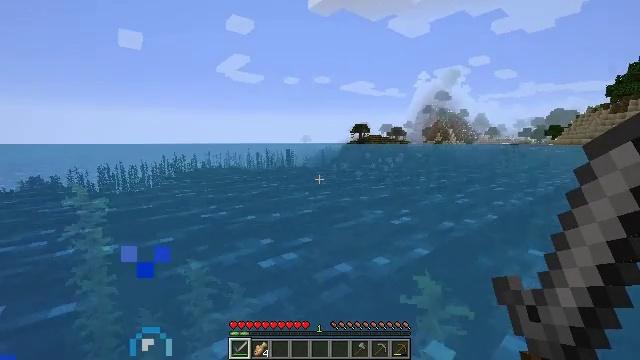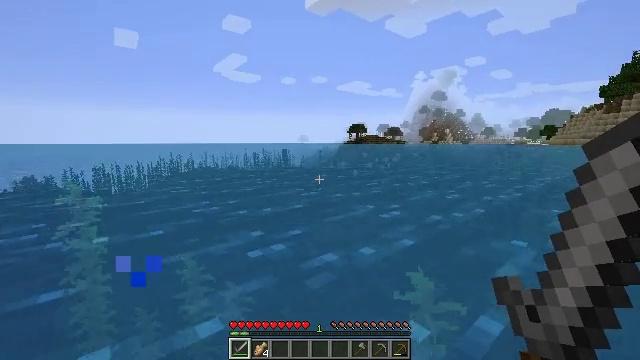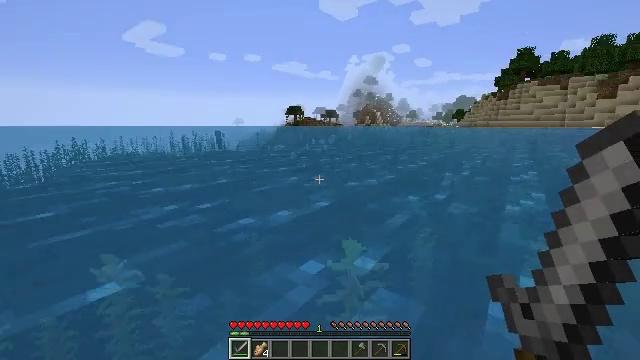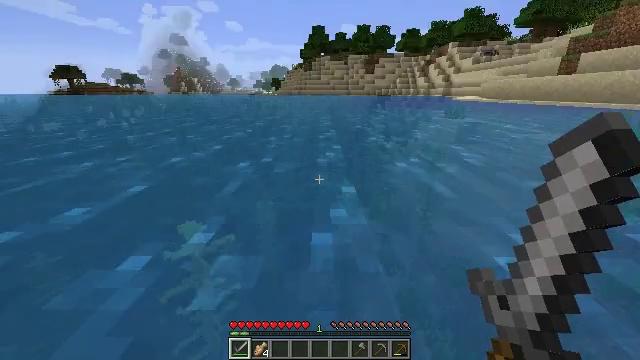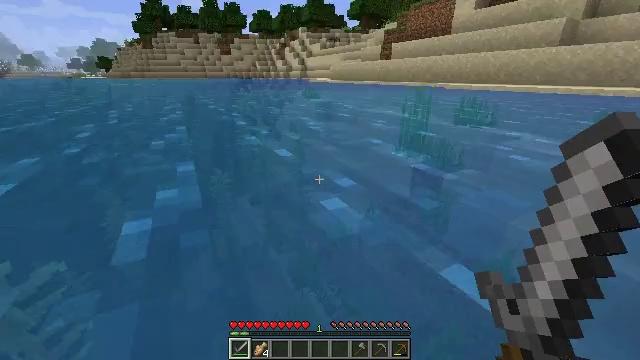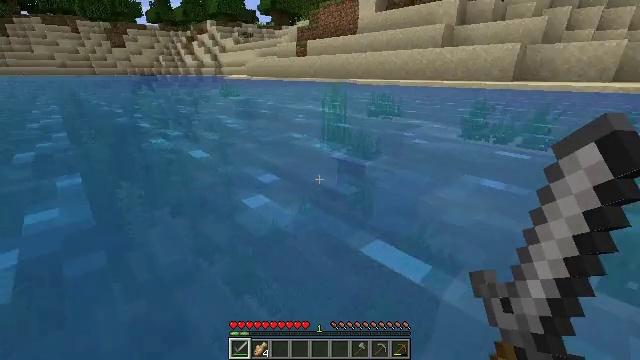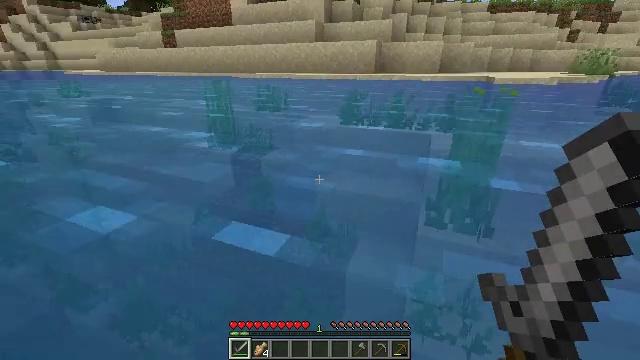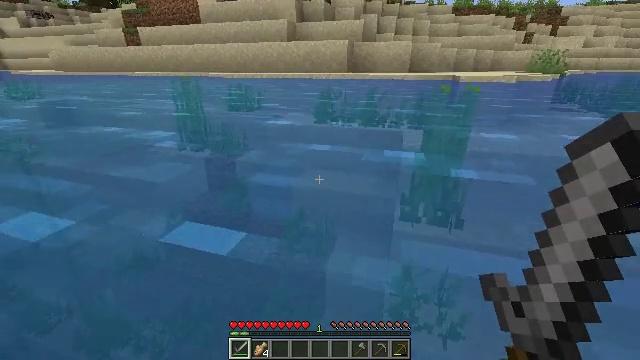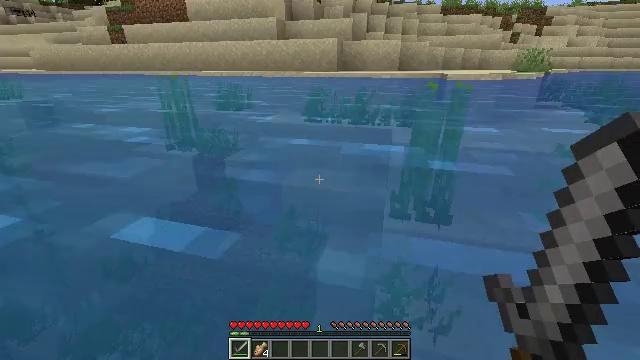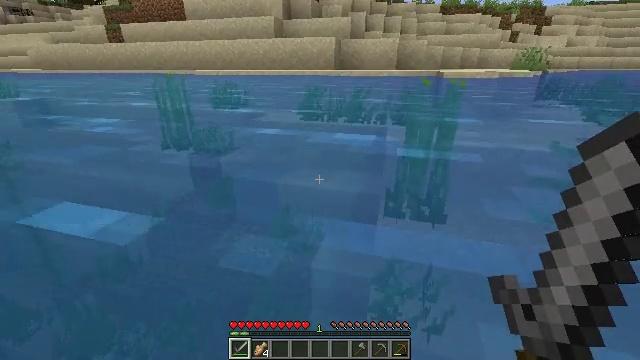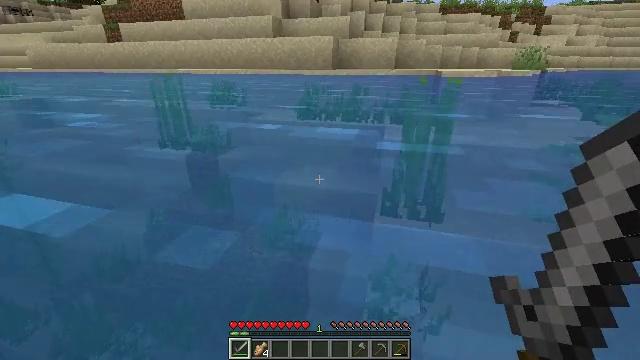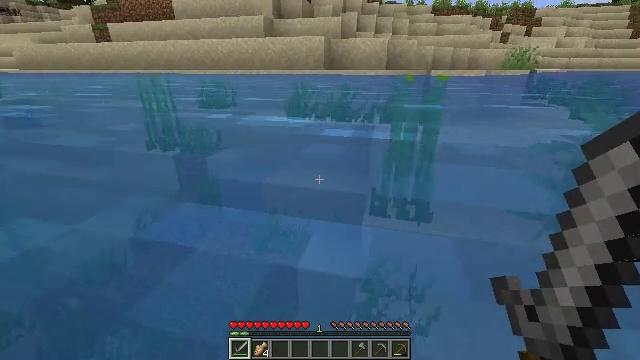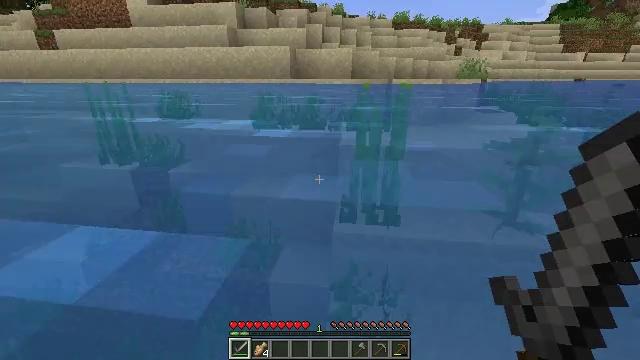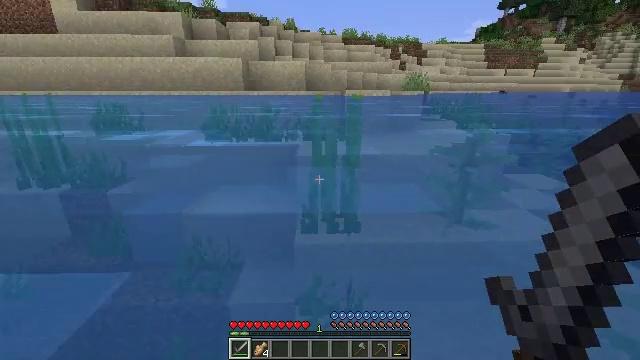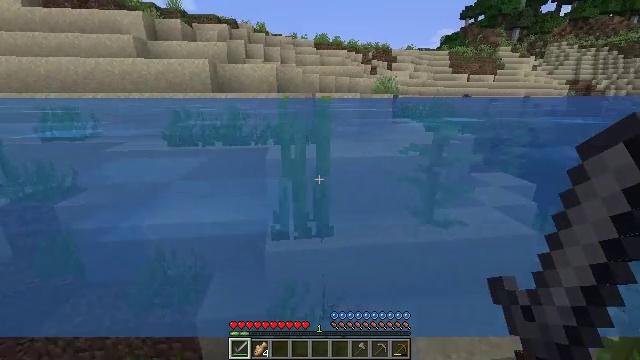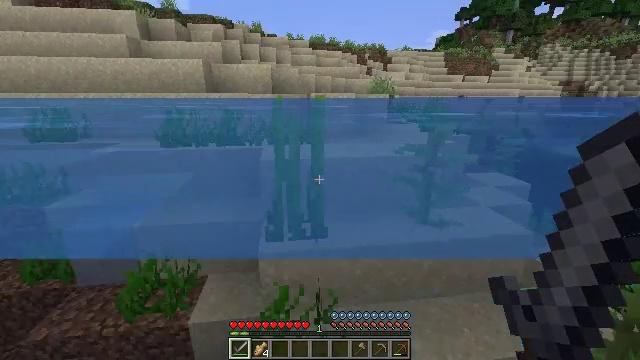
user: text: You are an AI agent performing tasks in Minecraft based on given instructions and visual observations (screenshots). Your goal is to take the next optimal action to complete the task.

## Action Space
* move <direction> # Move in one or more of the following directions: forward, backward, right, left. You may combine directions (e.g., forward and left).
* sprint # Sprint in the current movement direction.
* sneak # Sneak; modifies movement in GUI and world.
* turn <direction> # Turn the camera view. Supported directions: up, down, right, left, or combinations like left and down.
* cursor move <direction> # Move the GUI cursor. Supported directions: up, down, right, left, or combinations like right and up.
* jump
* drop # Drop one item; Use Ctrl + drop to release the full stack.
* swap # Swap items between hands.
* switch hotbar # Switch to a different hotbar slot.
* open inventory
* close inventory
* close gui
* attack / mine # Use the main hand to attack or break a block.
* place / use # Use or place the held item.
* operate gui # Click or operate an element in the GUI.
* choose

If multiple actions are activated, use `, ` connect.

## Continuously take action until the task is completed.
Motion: motion action
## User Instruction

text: Kill mobs in water.
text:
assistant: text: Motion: move back and move right
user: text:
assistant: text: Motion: move back and move right, turn right and down
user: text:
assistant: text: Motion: move back and move right, turn right and down
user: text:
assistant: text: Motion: move back and move right, turn right and down
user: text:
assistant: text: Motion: move back and move right, turn right
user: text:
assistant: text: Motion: move back and move right, turn right
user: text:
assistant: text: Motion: move right, turn right
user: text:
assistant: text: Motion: move right, turn right
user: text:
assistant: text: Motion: move right
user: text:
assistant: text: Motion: move forward and move right
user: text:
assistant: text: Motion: move forward and move right, turn right
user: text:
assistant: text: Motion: move forward and move right, turn right and up
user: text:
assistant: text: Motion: move forward and move right, turn right and up
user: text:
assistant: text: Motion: move forward and move right, turn right
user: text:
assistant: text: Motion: move forward and move right
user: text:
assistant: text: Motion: move forward
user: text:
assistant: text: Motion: move forward
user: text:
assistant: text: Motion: move forward
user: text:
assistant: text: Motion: move forward
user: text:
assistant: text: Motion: move forward, jump
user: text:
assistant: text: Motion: move forward, jump
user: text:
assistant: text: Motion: move forward, jump
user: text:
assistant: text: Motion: move forward, jump
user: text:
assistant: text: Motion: move forward, jump
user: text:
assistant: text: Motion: move forward, jump
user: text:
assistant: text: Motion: move forward, jump
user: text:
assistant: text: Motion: move forward, jump
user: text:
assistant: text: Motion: move forward, jump
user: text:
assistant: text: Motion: move forward, jump
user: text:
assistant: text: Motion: move forward, jump